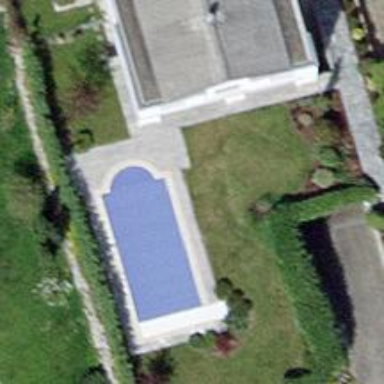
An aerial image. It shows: Swimming pool located in leisure land.